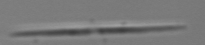
Label: Pseudo-nitzschia